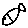
Label: fish